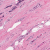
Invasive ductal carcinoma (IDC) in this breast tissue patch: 1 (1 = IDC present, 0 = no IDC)